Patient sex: M
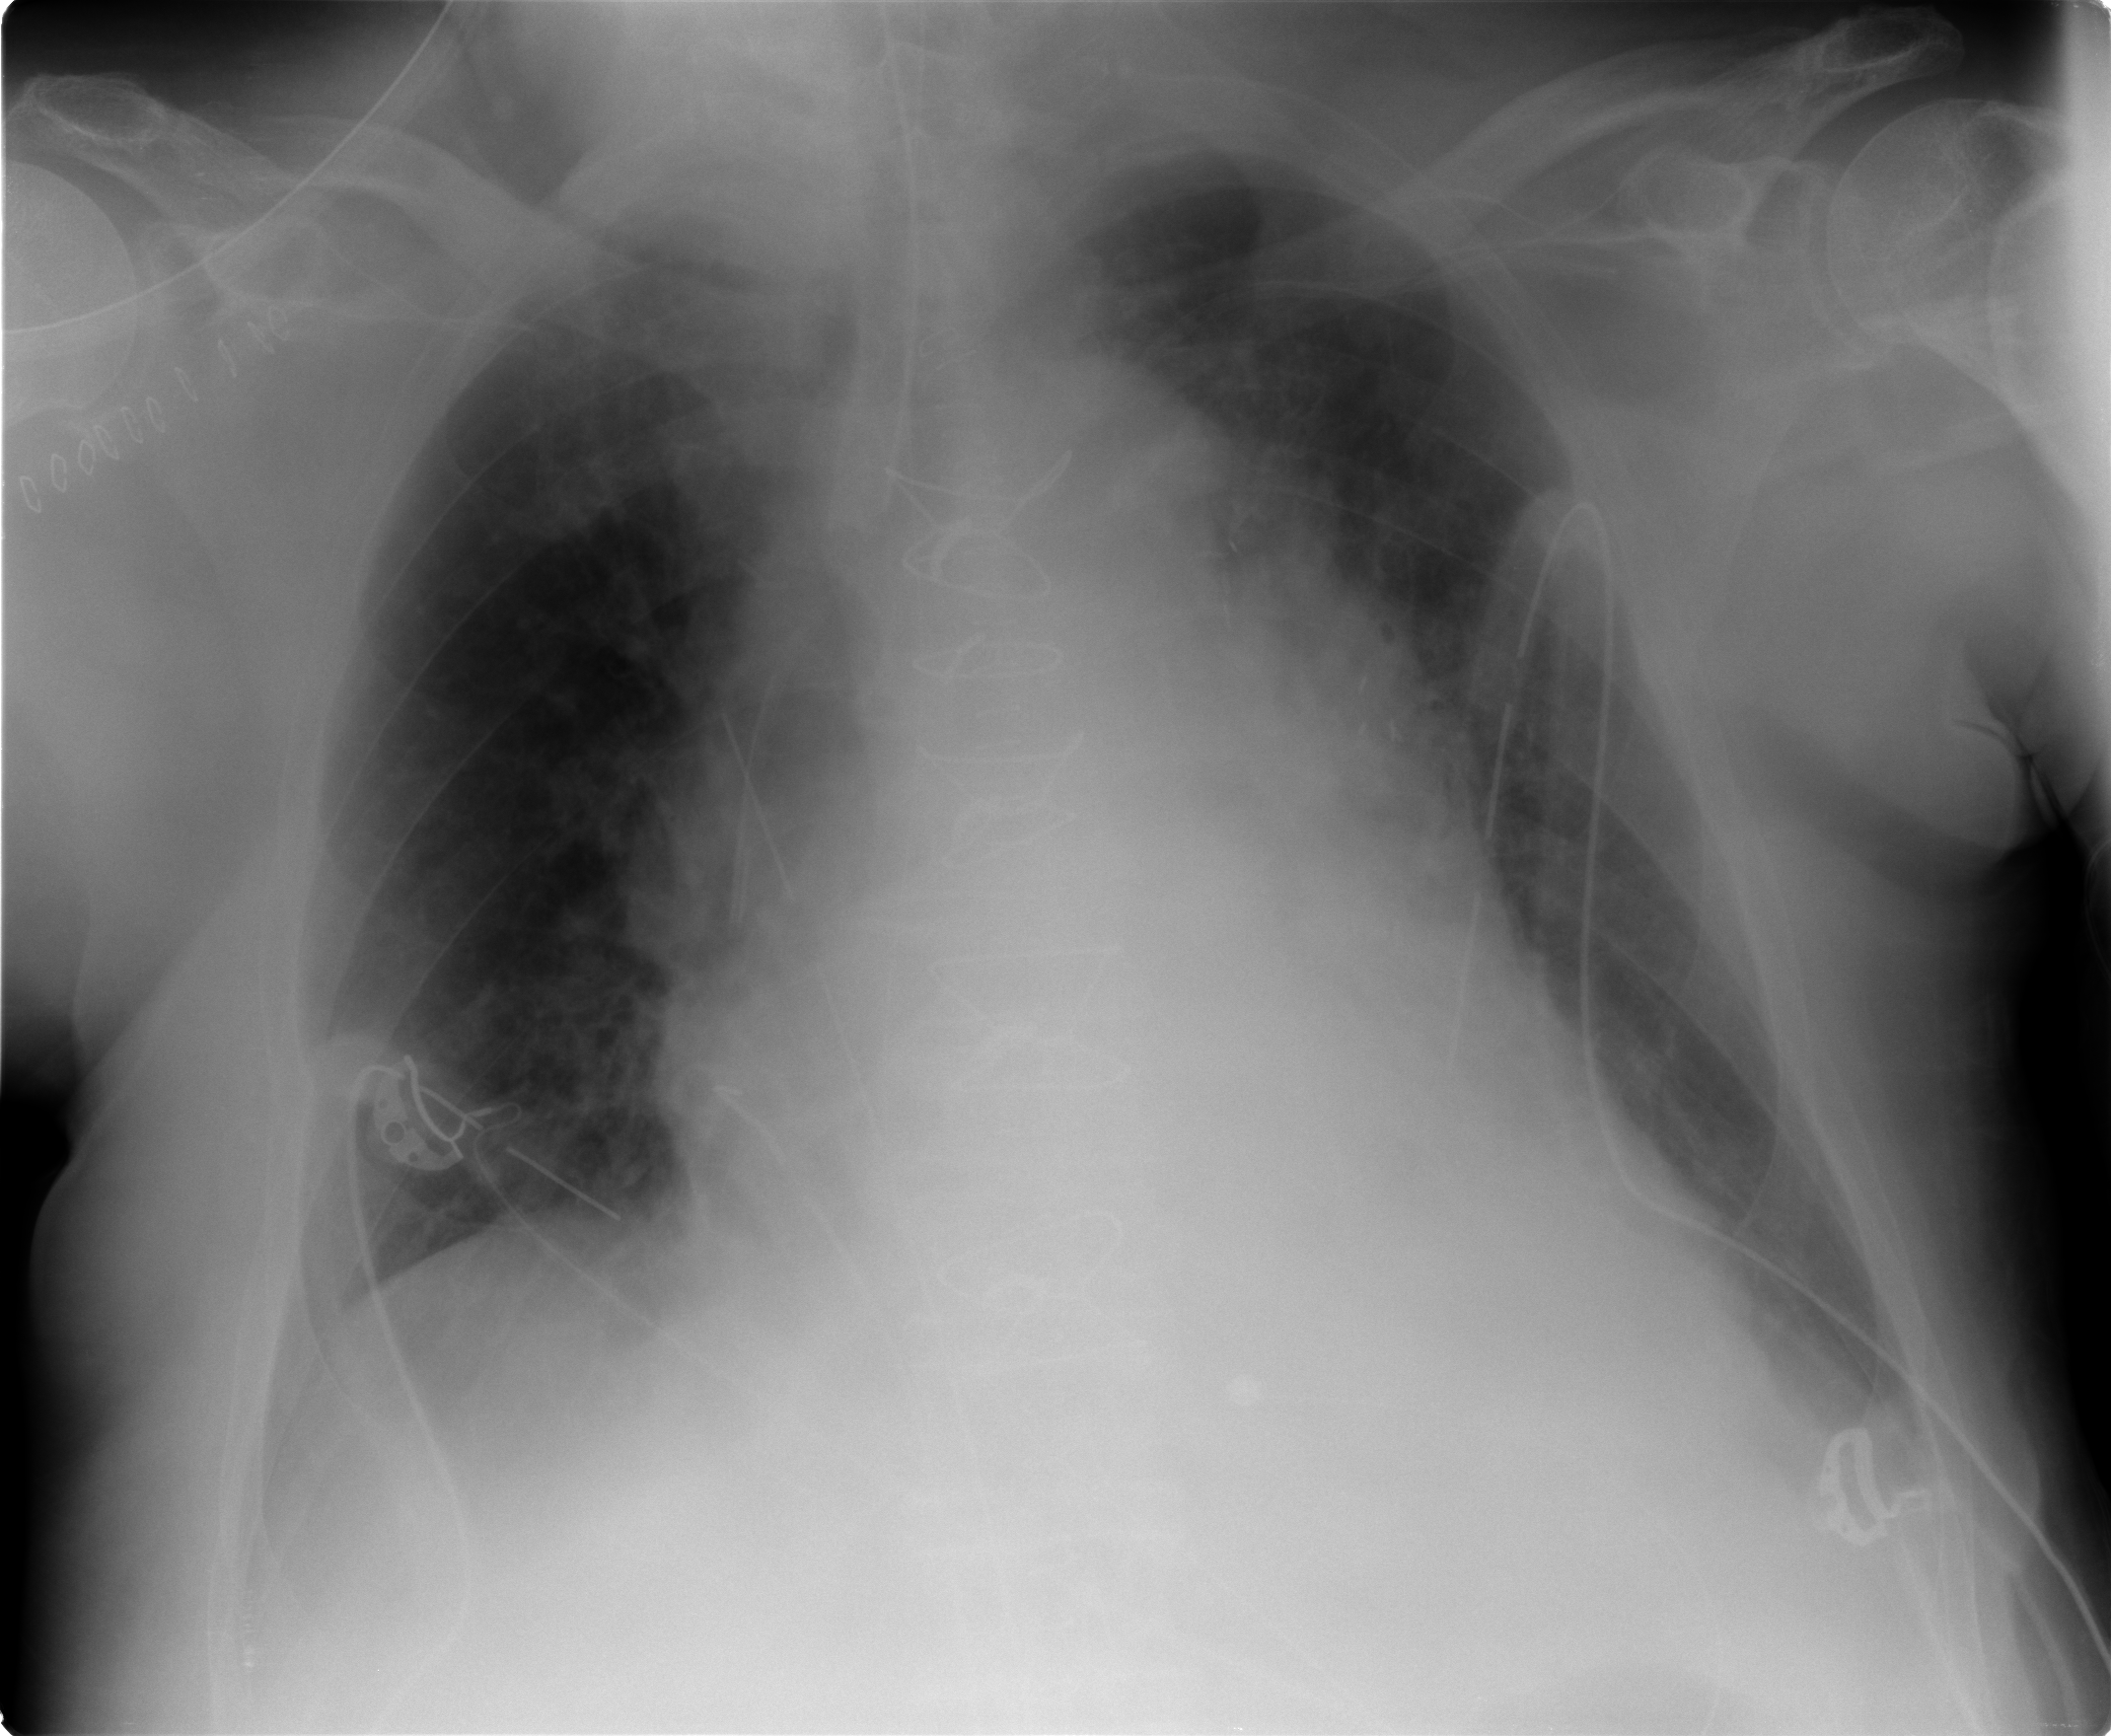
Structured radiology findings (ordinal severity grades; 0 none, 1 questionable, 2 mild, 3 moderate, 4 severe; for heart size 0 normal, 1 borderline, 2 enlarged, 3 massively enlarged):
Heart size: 2
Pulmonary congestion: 3
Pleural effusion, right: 2
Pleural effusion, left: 1
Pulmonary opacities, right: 2
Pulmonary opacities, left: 2
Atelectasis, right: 2
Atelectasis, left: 2